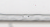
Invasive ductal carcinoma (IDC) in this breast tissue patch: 0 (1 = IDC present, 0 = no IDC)